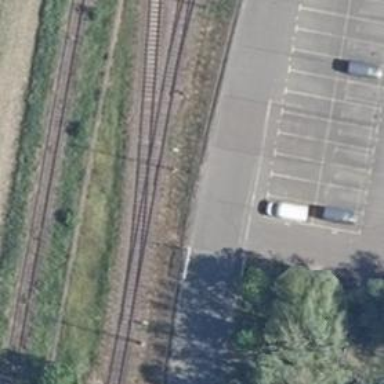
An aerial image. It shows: Railway switch.